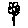
Label: flower